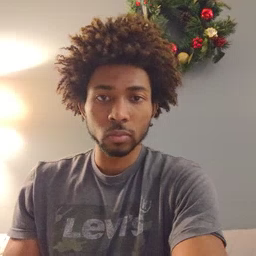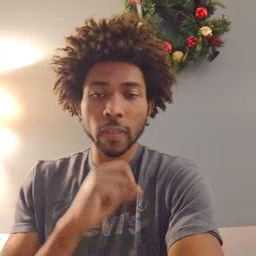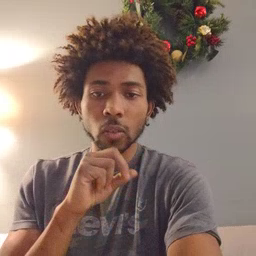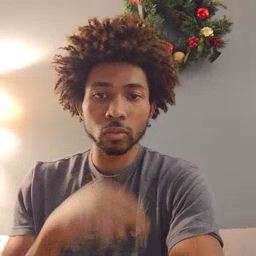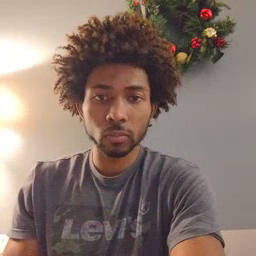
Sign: frog